Question: During an assignment I wanted to find the longest circular path for a given length.
Use the image below as an example. We want to find the longest possible circular path of a given length.

e.g. for length 3 the longest circular path is DBED or EDBE.
I proposed as a way to find the longest path a modified version of Dijkstra.
The differences are:
1. Instead of min is searching for the max in each step.
2. When the step is length-1 the algorithm stops and goes back to the starting point and add the distance from the last point to the total path length.
3. Do it with every node as a starting point.
I have checked the algorithm for 6 nodes and length up to 5 and it worked, but I cannot check if it's true for a larger number like 100.
My professor said that Dijkstra is not what you looking for for that problem and an algorithm finding Hamiltonian circuits would be more effective. I believe he is right and as in a lot of threads as <URL> people pointed that Dijkstra's algorithm is not capable of finding the longest path.
But although it is true that Dijkstra is not what I am looking for; the above case is a very special case because all nodes are connected and the modified version checks for every point as a staring point and also a circular path for a given length.
Finally, my question is why the modified version can't find the right solution for this and only this special case.
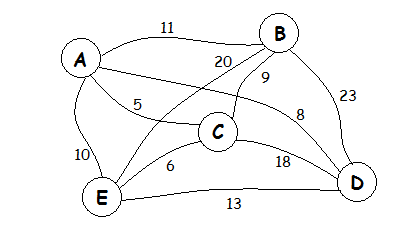
Answer: The dijkstra algorithm finds only the shortest path between 2 points and to do so it can skip vertices. A hamiltonian cycle visit each vertices only once and is a cycle. In an Euler path you might passes a vertex twice.